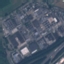
Land use / land cover: Industrial